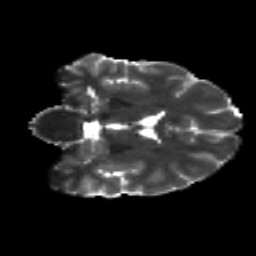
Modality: T2w
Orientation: coronal
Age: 21
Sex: male
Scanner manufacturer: siemens
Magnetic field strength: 3 T
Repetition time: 8.8 s
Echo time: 0.085 s